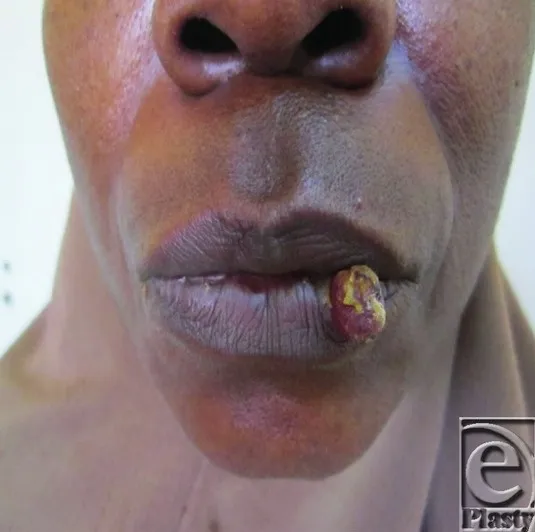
Preoperative photograph.
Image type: medical_photograph (other_medical_photograph)